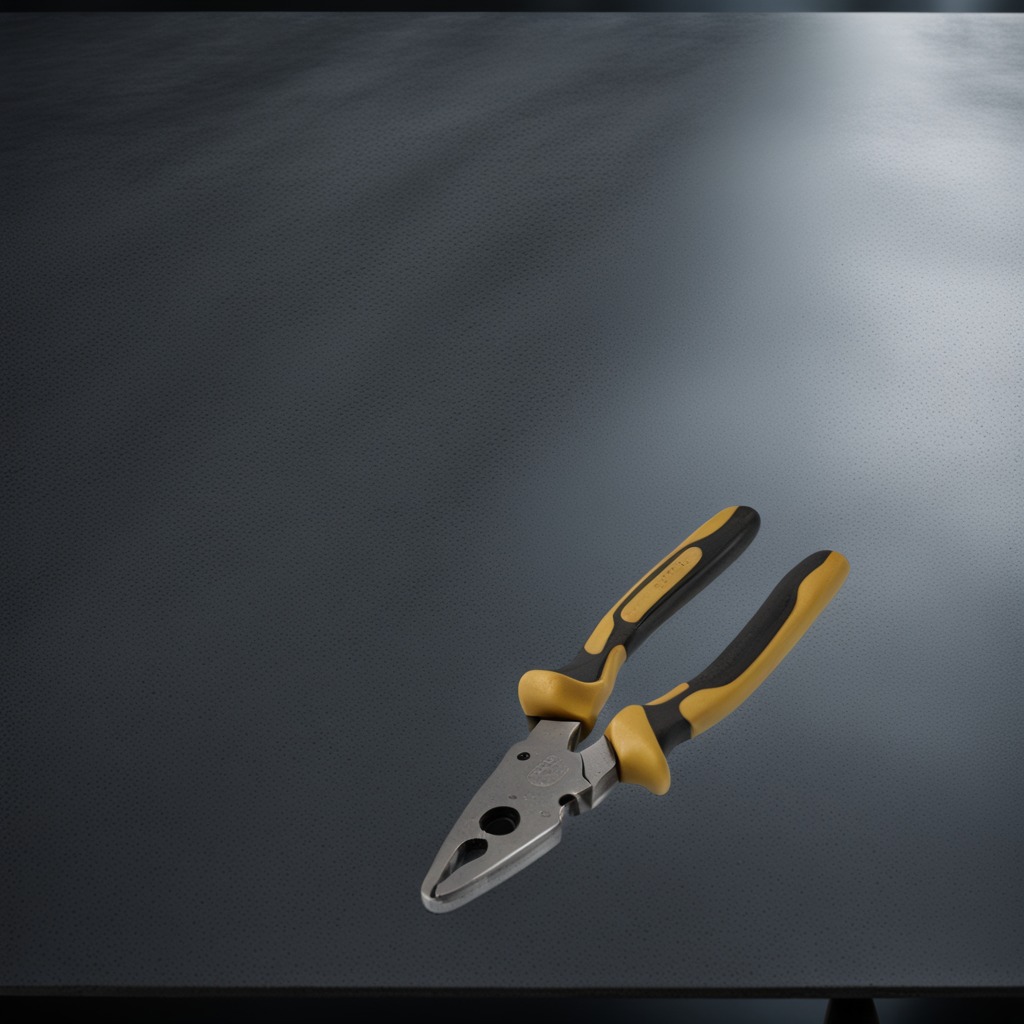
A plier is lying on the clean granite table inside a workshop at night dim ambient light soft shadows worn but